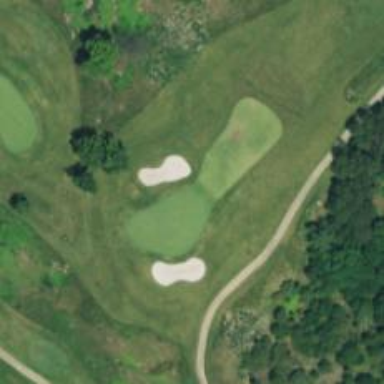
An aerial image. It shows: Golf hole.